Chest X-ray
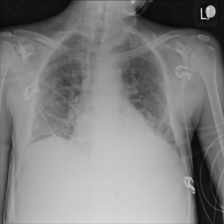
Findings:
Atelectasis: negative
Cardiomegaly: negative
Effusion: negative
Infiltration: positive
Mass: negative
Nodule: negative
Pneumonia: negative
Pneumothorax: negative
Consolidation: negative
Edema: negative
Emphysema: negative
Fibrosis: negative
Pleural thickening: negative
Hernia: negative